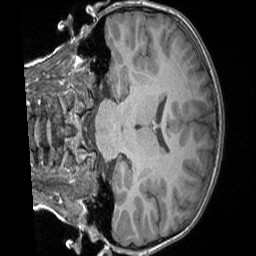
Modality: T1w
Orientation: coronal
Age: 8
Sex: male
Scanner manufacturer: siemens
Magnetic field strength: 3 T
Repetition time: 1.65 s
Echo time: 0.00203 s